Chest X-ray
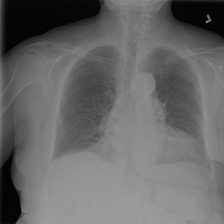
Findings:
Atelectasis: negative
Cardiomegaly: negative
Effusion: negative
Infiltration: negative
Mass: negative
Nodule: negative
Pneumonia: negative
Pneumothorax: negative
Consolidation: negative
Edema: negative
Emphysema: negative
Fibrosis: negative
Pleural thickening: negative
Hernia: negative